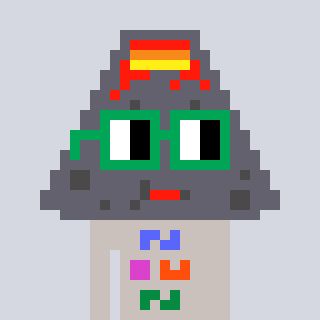
a pixel art character with square green glasses, a volcano-shaped head and a foggrey-colored body on a cool background